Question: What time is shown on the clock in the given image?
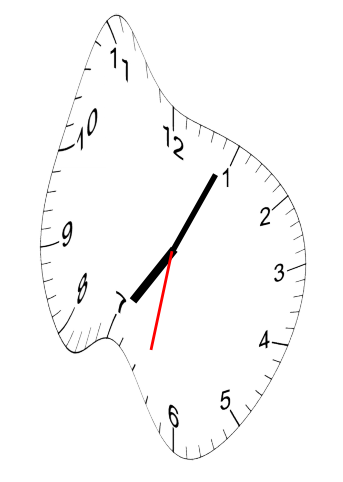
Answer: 07:04:32